Question: I can't add a view under 'UINavigationBar' (Navigation Controller), like the Facebook app. Any ideas on how I can do this?

Best,
Andrea
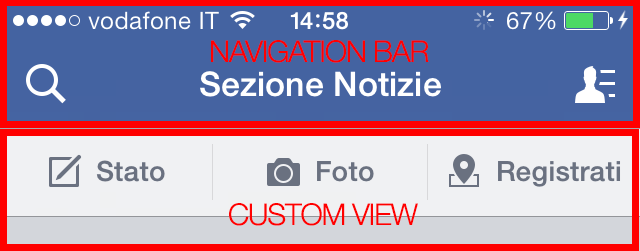
Answer: The custom view looks like a 'tableHeaderView'. Which means you need to set your view as the 'tableHeaderView', which will then be placed on top of the tableView and underneath your navigation bar.
'''
UIView *customView = [[UIView alloc] initWithFrame:yourFrame];
self.tableView.tableHeaderView = customView;
'''